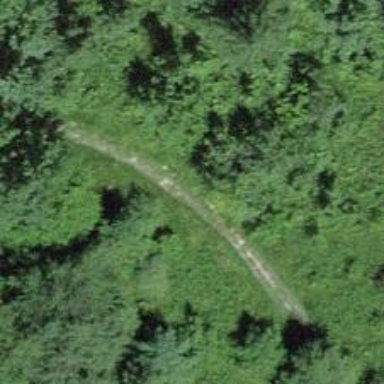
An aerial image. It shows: Path on the ground.